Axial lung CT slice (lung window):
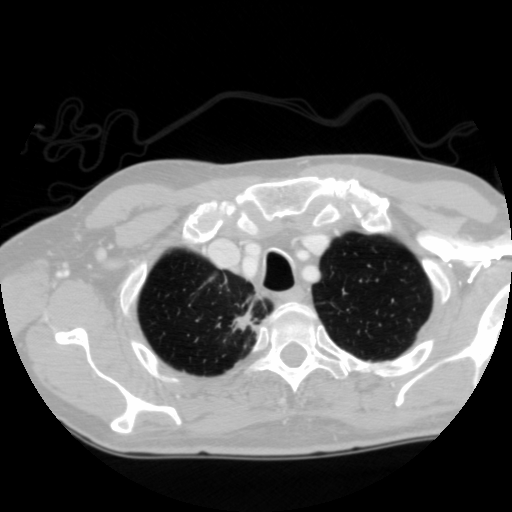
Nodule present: no